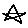
Label: star